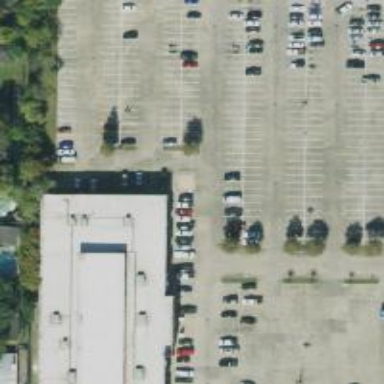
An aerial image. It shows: Parking space.